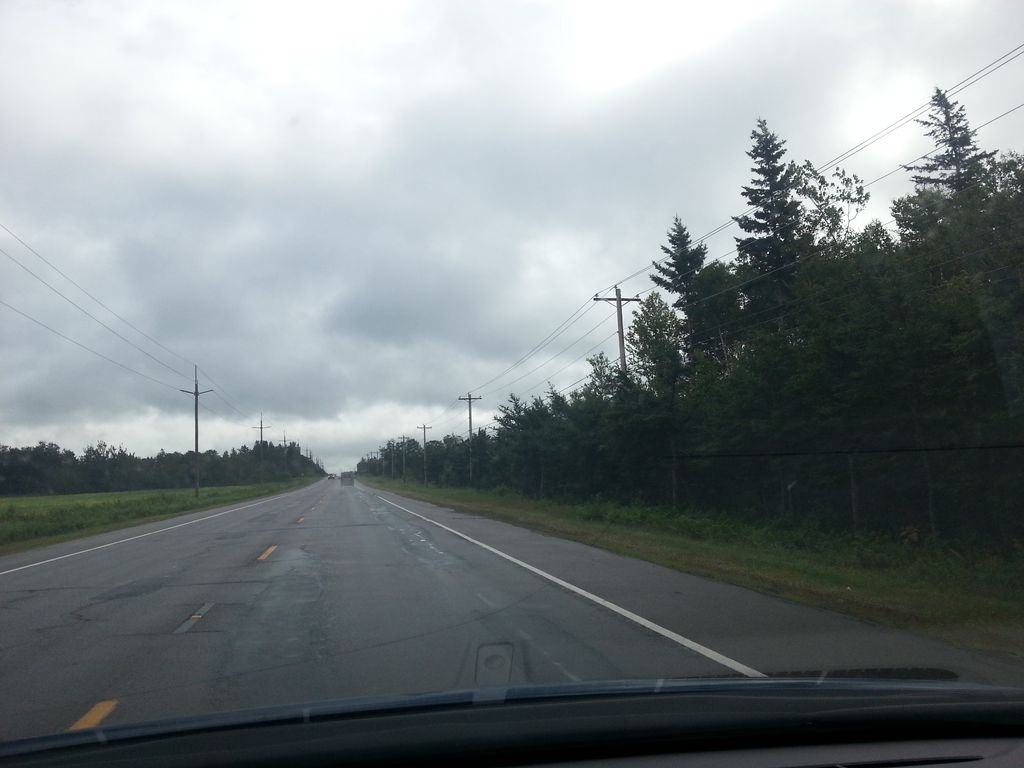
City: charlottetown